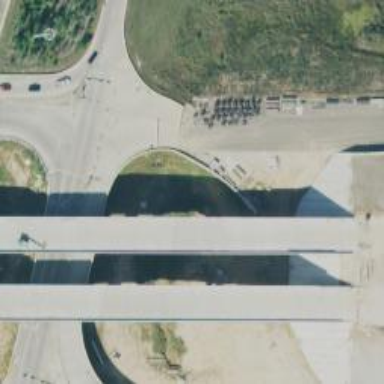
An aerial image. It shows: Secondary link road.